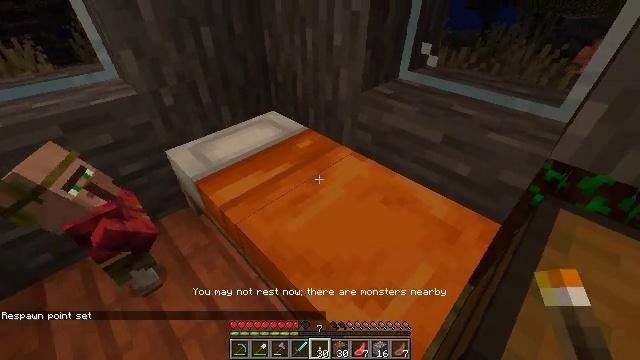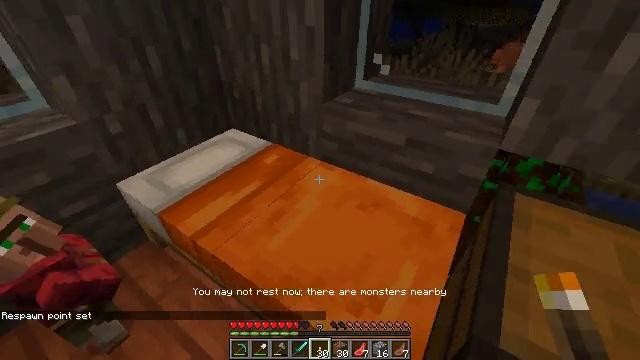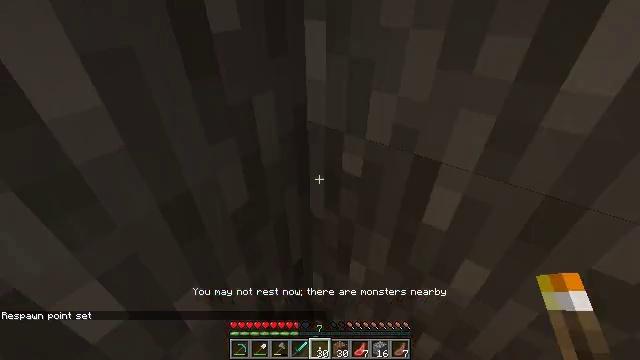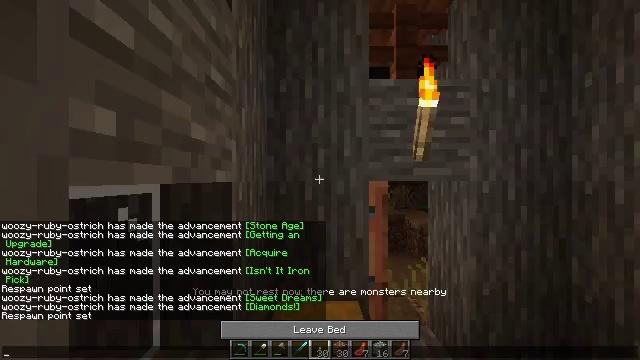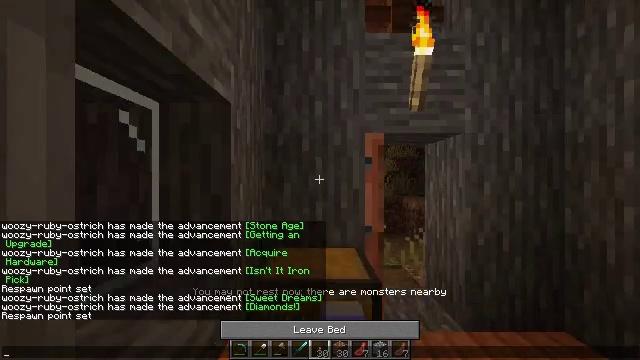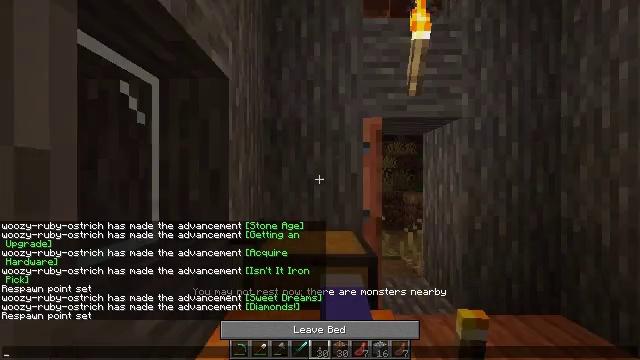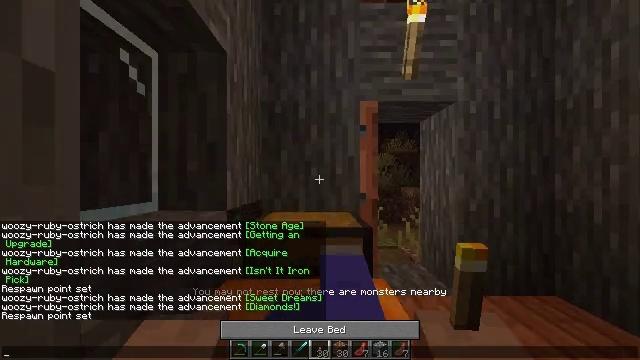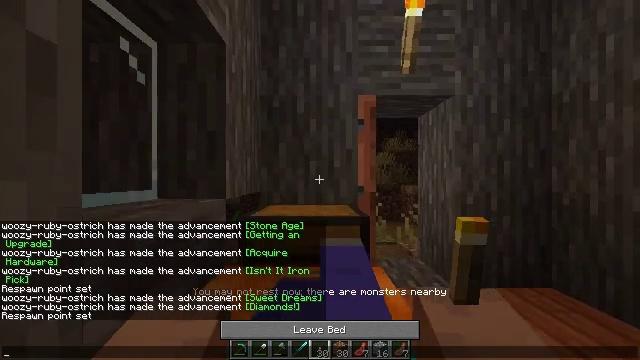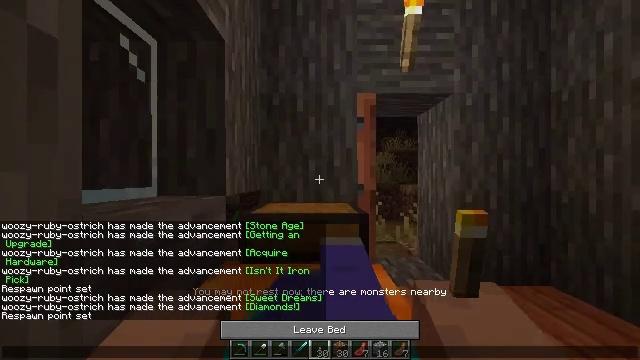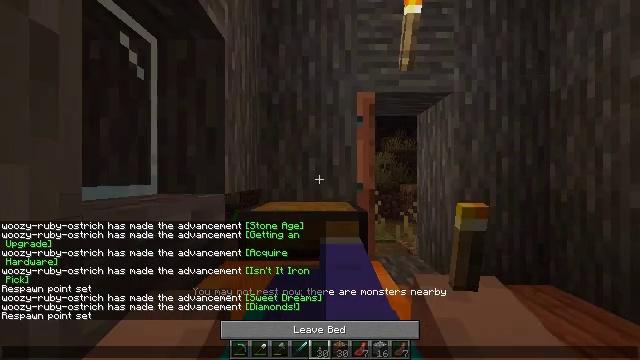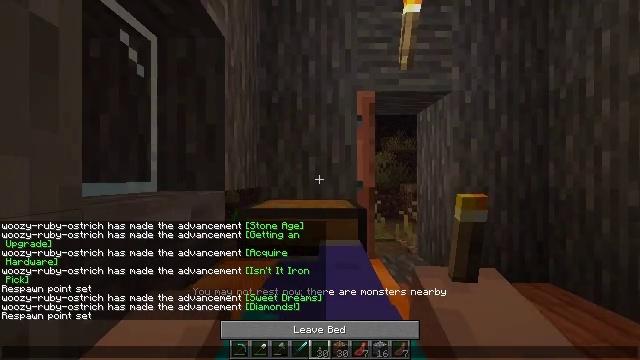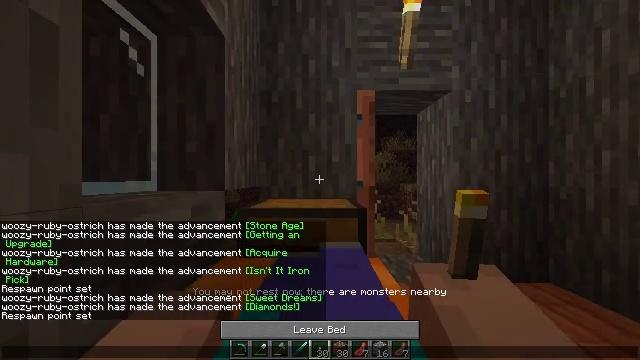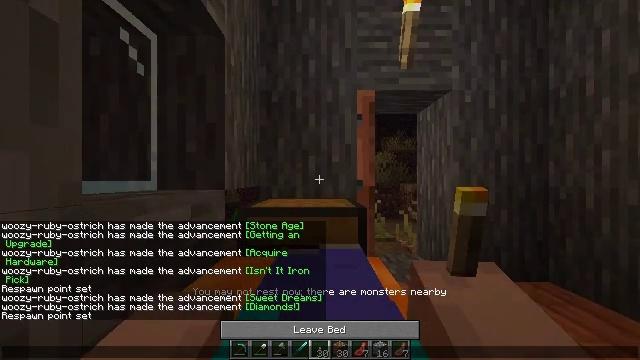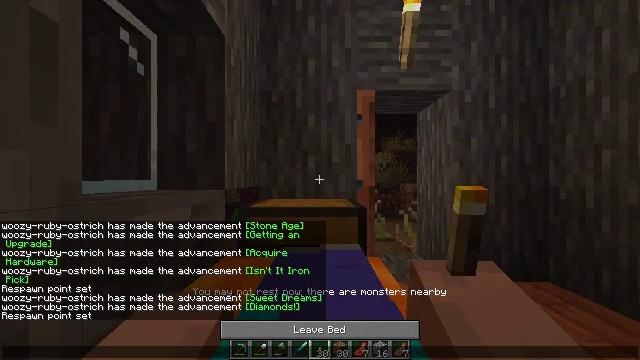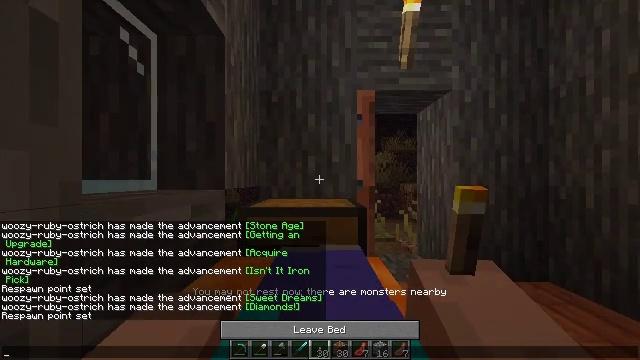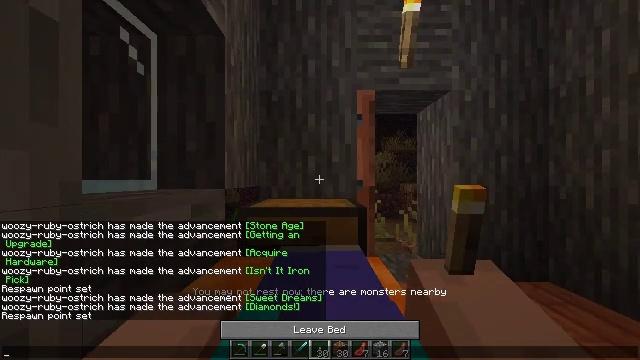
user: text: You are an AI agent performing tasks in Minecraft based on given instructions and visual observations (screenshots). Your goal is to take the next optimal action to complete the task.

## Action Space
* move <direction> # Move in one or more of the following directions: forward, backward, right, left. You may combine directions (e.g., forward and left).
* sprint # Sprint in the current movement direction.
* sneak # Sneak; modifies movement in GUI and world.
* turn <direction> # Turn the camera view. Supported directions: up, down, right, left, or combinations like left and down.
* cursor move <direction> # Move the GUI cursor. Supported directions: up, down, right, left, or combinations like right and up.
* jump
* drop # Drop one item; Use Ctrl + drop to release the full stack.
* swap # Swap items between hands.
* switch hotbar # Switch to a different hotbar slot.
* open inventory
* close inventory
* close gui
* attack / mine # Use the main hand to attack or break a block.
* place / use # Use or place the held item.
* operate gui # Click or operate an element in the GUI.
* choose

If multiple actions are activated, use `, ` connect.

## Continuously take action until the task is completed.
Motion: motion action
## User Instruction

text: Use right equipment to gather melon.
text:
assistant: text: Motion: move left, turn right and up
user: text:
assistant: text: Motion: move left, turn right and up
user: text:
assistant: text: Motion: move left, turn right and up
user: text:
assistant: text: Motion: move left, cursor move right, open gui
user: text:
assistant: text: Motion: move left
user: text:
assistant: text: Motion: no_op
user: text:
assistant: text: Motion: no_op
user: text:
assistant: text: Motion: no_op
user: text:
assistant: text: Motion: no_op
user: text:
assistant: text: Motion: no_op
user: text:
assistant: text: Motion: no_op
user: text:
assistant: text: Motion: cursor move right
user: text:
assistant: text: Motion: cursor move right
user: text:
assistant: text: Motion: no_op
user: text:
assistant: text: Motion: no_op
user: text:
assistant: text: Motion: no_op
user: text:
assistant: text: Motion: no_op
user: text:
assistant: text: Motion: no_op
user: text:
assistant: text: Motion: no_op
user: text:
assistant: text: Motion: no_op
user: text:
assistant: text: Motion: no_op
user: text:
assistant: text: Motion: no_op
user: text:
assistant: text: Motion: no_op
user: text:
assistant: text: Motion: no_op
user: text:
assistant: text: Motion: no_op
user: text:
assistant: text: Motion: no_op
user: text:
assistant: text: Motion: no_op
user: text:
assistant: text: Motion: no_op
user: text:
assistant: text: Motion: no_op
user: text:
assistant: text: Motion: no_op